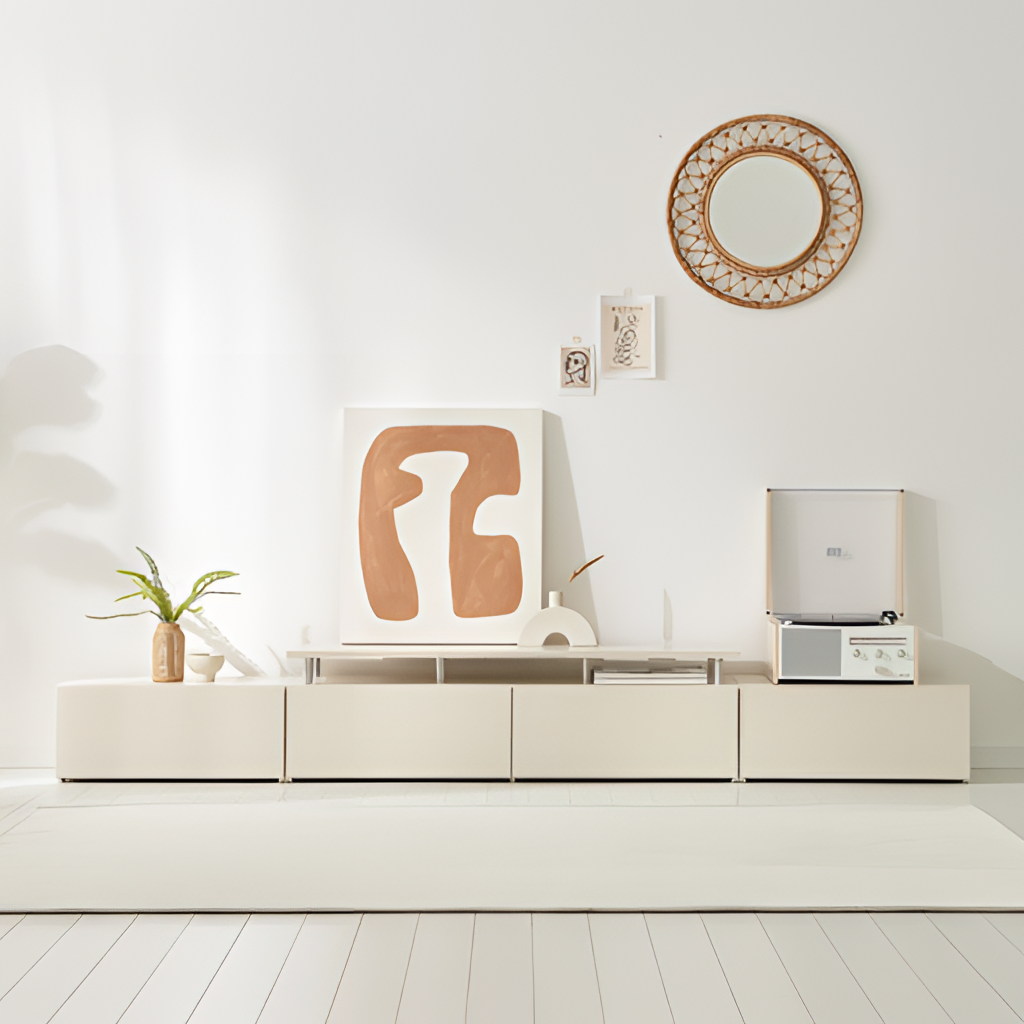
living room, wood sideboard, minimalist, wood flooring, with plank pattern, white paint wallpaper, with solid pattern